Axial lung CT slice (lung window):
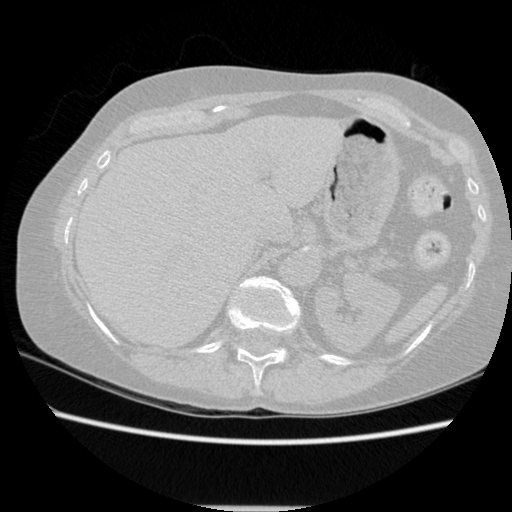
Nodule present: no